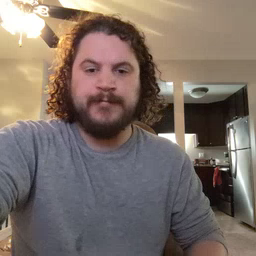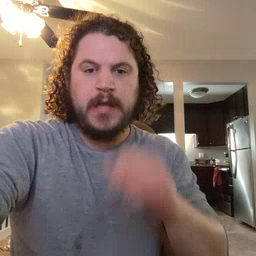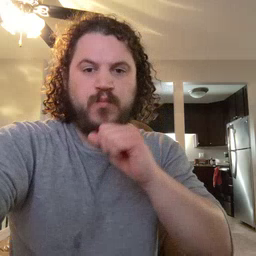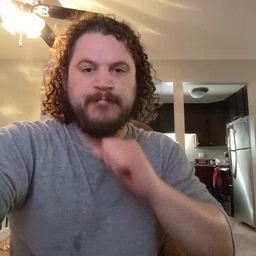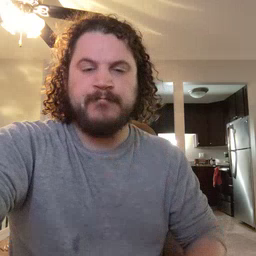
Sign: icecream